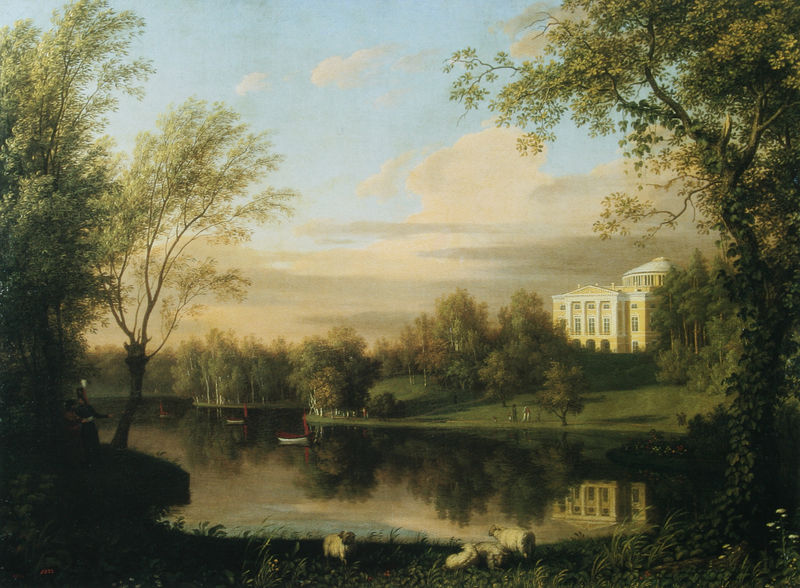
Titel: Ansicht von Pawlowsk
Künstler: Karl Ferdinand von Kügelgen
Standort: St. Petersburg
Institution: Schloss Pawlowsk
Schlagwörter: baum, blau, gemälde, himmel, mann, meer, wasser, weiß, wolken, bäume, fluss, gelb, grün, landschaft, menschen, see, teich, ufer, blumen, braun, fenster, frau, hell, licht, pastell, schwarz, säulen, blüten, gebäude, gras, haus, hund, park, rasen, rot, schloss, tiere, wiese, wolke, mensch, spiegel, bach, dämmerung, gräser, hügel, natur, spiegelung, vieh, weide, busch, büsche, sonne, figur, klassizismus, pflanzen, england, wald, boot, boote, garten, schiff, schiffe, fassade, spiegelbild, mittag, giebel, herbst, figuren, kuppel, romantik, widerschein, spiegeln, stimmung, glatt, schaf, palast, flusslandschaft, sonnig, lustschloss, villa, liebespaar, efeu, landhaus, portikus, reflektion, himel, spaziergänger, arkadien, eichen, kräuter, schafe, schaaf, schaafe, schaft, rennaissance, englischer garten, manschen, klassisch, angler, klassizistisch, pastel, ruderboote, rotunde, säulenordnung, potsdam, barken, gartenkunst, baume, widder, sparziergänger, tree, r, romanzik, spiegelt sich, lustschloos, landschafstgarten